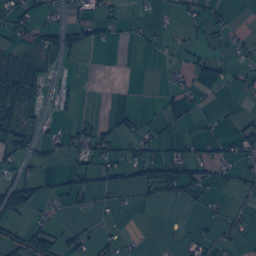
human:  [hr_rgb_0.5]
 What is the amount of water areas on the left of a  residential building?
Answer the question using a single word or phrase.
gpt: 28

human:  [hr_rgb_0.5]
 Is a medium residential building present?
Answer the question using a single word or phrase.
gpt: yes

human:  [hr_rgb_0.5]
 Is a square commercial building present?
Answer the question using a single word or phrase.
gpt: no

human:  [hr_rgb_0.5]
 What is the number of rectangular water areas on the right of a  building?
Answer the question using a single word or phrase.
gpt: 3

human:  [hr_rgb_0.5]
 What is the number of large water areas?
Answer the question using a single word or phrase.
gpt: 3

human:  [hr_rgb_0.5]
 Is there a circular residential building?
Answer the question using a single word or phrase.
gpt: yes

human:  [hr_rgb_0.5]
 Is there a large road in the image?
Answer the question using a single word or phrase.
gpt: no

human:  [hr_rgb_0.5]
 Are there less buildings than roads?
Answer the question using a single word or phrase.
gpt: no

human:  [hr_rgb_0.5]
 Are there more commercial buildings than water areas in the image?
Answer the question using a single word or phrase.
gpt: no

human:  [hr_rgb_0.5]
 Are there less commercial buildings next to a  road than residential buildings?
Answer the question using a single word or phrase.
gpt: yes

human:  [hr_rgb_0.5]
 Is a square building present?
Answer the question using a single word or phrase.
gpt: yes

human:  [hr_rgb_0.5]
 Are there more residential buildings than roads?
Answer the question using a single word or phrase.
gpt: yes

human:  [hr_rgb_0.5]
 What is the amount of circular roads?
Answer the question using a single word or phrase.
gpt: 0

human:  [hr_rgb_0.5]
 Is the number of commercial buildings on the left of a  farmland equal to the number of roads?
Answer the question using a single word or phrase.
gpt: no

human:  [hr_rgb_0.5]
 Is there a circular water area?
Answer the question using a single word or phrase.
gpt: yes

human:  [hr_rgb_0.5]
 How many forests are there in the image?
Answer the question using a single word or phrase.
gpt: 96

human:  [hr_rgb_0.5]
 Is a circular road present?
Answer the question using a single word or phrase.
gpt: no

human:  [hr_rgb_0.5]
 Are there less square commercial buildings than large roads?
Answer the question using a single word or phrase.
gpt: no

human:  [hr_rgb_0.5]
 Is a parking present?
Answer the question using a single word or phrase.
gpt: yes

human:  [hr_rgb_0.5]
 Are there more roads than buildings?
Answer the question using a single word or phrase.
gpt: no

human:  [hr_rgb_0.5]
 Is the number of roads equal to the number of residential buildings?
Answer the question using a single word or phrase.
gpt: no

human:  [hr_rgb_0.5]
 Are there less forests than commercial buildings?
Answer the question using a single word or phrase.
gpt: no

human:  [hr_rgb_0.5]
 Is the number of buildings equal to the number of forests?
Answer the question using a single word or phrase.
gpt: no

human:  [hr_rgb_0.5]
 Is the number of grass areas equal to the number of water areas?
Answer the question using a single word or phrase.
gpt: no

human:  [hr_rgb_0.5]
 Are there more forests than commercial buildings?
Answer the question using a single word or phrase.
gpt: yes

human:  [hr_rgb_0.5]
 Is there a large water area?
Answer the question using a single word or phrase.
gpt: yes

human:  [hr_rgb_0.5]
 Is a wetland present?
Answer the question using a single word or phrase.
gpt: yes

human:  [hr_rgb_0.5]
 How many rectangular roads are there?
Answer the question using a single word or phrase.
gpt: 0

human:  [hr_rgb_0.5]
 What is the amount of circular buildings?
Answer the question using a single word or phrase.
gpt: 8

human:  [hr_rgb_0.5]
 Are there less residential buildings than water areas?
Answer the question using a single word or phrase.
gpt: no

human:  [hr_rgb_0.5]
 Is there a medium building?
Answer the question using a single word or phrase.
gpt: yes

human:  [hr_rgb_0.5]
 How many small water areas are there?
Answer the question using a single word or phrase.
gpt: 22

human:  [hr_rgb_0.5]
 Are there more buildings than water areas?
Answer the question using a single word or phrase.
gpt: yes

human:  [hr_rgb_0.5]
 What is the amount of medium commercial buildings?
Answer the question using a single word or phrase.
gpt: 0

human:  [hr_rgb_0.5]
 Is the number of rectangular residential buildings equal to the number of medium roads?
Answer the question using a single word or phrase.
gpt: no

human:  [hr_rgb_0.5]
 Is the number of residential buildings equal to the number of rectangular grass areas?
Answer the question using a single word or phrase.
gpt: no